Question: I'm having a problem with line-height + text background styling with css.
'''
<style>
.wrap {
width: 70%;
line-height:0.9;
}
.hl {
background-color: orange;
}
</style>
<div class="wrap">
<span class="hl">
Some content will go here which will be split into several lines depending of resolution (depending on width of wraper)
</span>
</div>
'''
I have dynamic text that wraps to multiple lines depending on browser width
The line-height for this text is less then 'normal'. When I apply a background color to the text, this background overlaps the bottom of the descender letters : g,p,y,q,j

It seems that the text is rendered in the browser such that the second/lower line of text (and its background color) is in front of the first/upper line of text, thus this second line's background is in front of the descender letter due to the line-height.
Each row gets a NEW background, because we are talking about an inline element.
I need to use inline element of course to get text background.
I need to solve this problem with css or JS, without changing the text line height of the text.
Additional infos:
I found a great answer here:
<URL>
Answered by thirtydot (accepted answer right below question),
but if you check his live demo solution, and change line-height there to a smaller value, you will get the same problem as I have.
<URL>
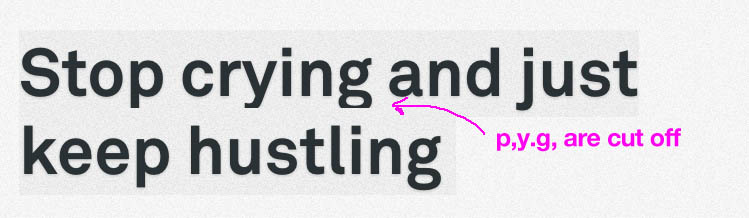
Answer: One solution: if you want to keep your line-height smaller than 'normal', instead of using a color background, use a repeating png image. Add a transparent area at the top of this png equal to the height of the overlap. :)